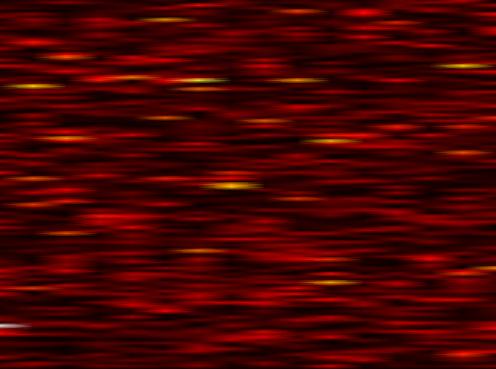
Label: FOFDM